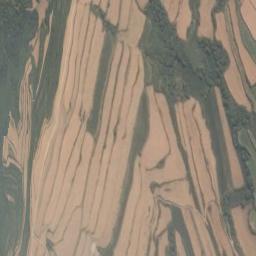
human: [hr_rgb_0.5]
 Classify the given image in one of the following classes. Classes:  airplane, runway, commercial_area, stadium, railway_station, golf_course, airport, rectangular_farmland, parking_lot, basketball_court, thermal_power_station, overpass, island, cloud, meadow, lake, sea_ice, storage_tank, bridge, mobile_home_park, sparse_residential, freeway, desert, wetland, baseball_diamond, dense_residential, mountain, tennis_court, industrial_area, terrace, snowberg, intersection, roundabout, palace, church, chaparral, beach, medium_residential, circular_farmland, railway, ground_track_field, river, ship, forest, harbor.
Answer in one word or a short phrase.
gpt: terrace